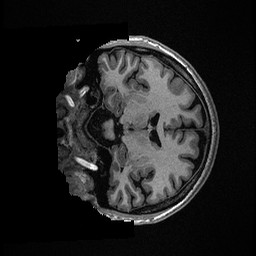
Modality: T1w
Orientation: coronal
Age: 38
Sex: female
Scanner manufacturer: ge
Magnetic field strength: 3 T
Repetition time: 0.006952 s
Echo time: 0.00292 s